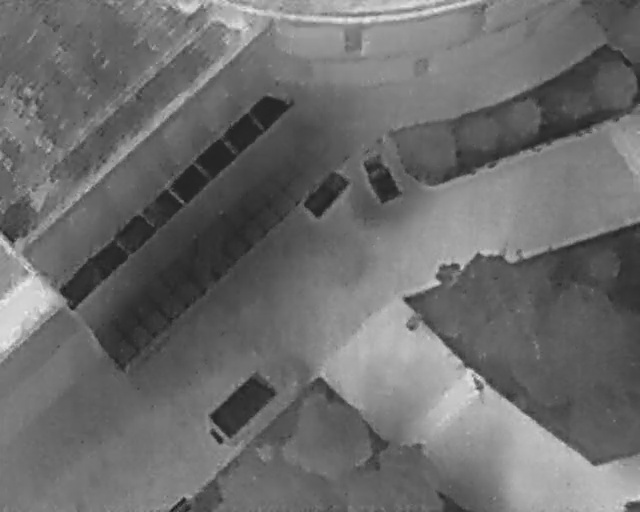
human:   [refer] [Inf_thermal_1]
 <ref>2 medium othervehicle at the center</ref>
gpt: <box>[[55, 32, 63, 37, 153], [46, 35, 55, 40, 40]]</box>

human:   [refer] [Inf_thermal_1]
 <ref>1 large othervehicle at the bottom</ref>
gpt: <box>[[34, 71, 40, 88, 138]]</box>